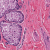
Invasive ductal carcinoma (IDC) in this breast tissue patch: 0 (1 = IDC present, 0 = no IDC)